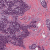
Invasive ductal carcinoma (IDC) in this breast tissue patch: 1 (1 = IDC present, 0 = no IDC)